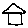
Label: house